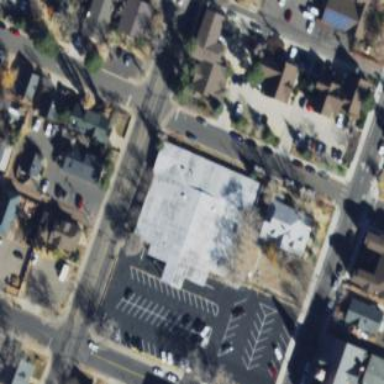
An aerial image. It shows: Commercial building.